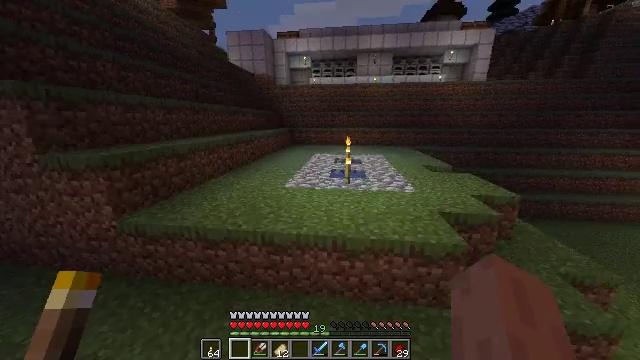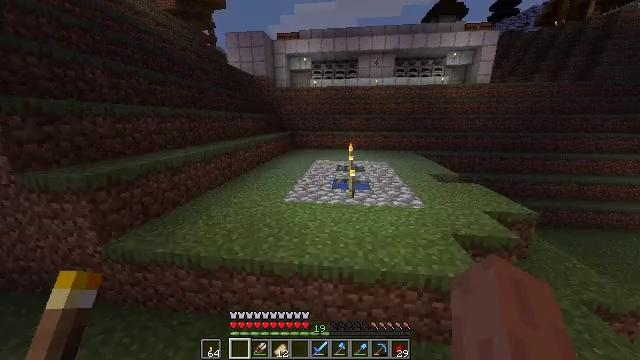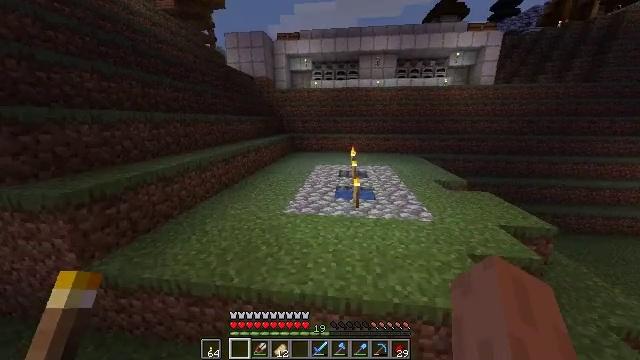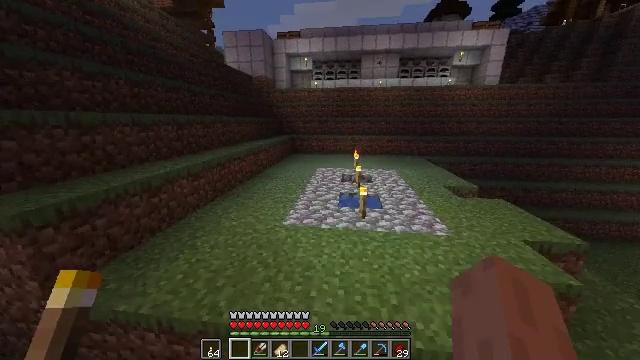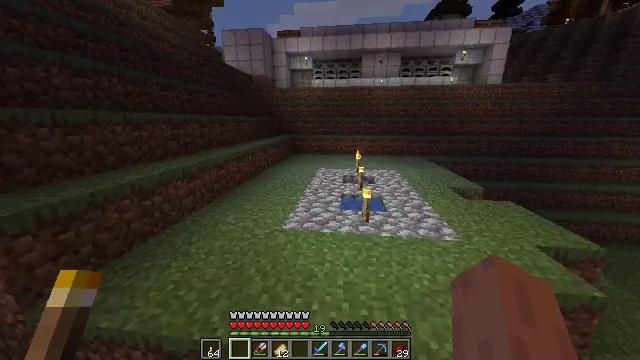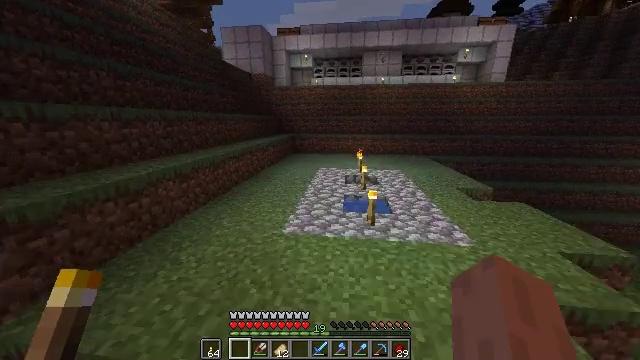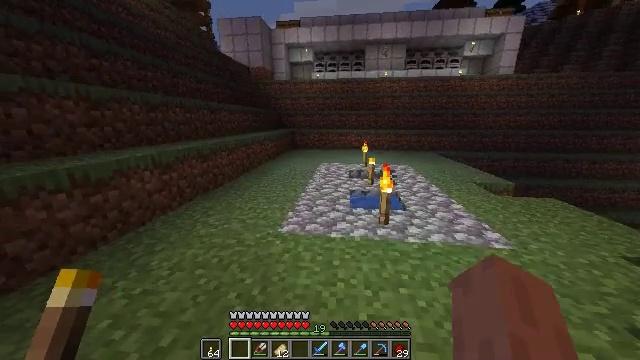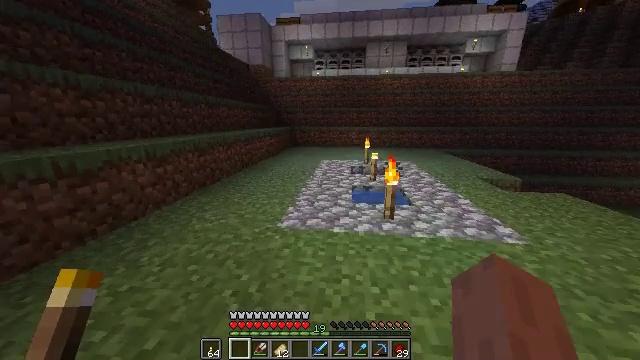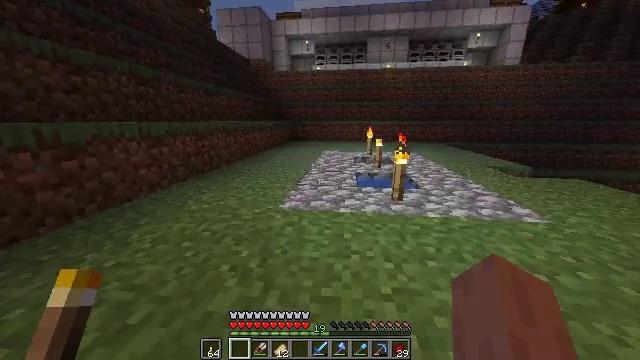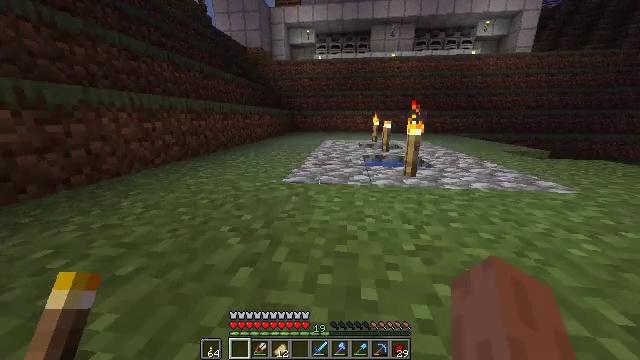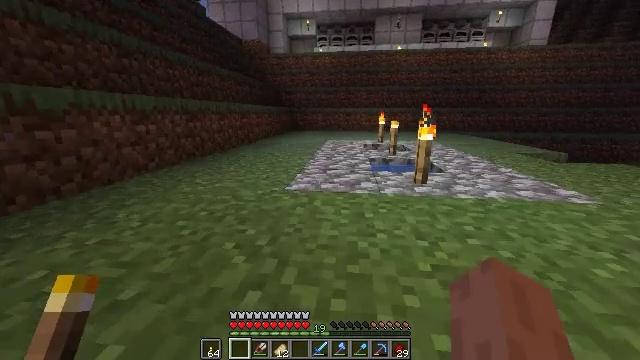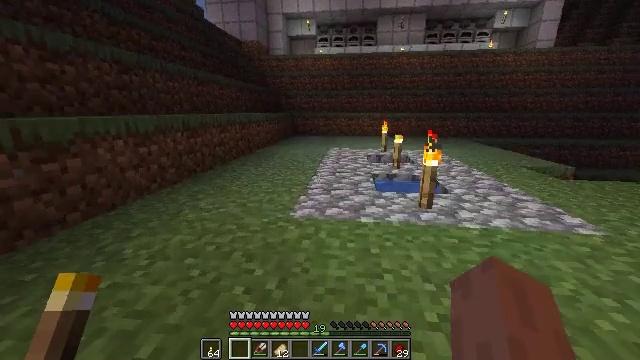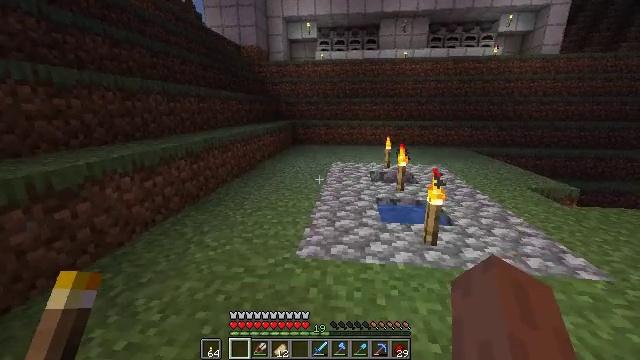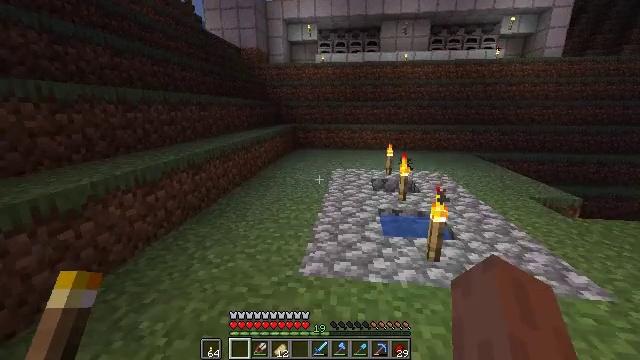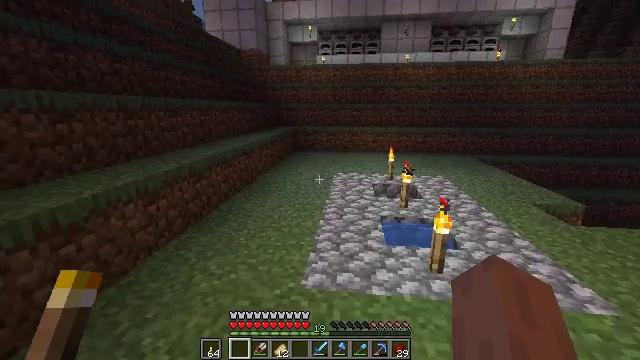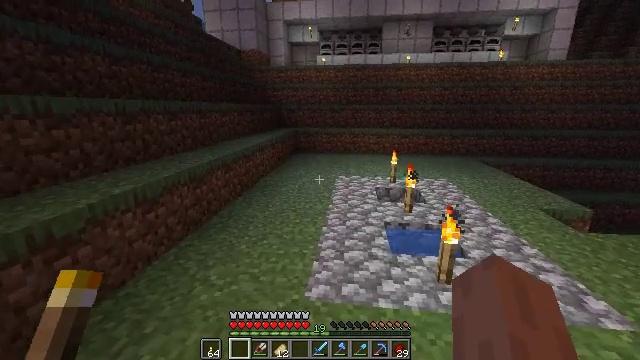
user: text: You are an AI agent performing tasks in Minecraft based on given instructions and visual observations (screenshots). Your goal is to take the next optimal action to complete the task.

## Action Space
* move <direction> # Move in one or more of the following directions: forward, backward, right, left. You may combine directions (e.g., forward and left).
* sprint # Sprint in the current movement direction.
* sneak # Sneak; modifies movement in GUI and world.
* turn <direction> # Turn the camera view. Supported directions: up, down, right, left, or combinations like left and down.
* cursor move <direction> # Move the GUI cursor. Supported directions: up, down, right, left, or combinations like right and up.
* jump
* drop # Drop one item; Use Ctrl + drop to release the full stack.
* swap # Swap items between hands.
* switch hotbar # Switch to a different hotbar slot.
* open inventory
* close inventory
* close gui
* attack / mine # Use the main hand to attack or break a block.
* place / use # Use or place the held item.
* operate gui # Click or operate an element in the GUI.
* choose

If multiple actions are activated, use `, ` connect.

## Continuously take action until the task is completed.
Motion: motion action
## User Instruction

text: Cook sand in a furnace to get glass.
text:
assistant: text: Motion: move forward, sprint, jump
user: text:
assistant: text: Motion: move forward, jump
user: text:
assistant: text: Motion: move forward, jump
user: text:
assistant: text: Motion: move forward, jump
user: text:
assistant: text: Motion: move forward, jump
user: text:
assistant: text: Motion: move forward, jump
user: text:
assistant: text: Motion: move forward, jump
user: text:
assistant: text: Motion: move forward, sprint, jump
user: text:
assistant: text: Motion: move forward, sprint, jump
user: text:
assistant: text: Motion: move forward, sprint, jump
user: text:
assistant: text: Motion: move forward, sprint, jump
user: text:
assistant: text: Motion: move forward, sprint, jump
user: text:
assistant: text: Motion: move forward, jump
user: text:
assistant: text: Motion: move forward, jump
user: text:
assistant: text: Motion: move forward, jump
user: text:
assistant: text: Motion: move forward, jump
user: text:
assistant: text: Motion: move forward, jump
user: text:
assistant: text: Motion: move forward, sprint, jump
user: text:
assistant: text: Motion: move forward, sprint, jump
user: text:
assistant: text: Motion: move forward, sprint, jump
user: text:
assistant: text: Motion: move forward, jump
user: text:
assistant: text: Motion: move forward, jump
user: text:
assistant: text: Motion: move forward, turn right, jump
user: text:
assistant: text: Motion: move forward, turn right and down, jump
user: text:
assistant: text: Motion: move forward, turn right and down, jump
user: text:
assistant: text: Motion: move forward, turn right and down
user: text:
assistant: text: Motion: move forward, turn right and down
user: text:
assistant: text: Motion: move forward, turn right and down
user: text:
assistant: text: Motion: move forward, turn right and down
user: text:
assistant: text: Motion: move forward, turn right and down